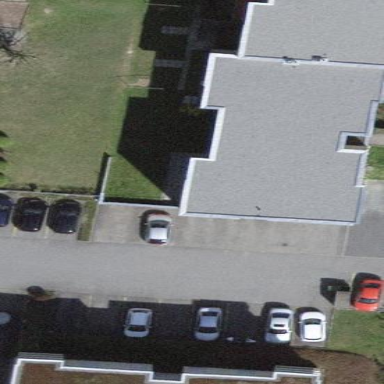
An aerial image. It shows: Parking area with surface.